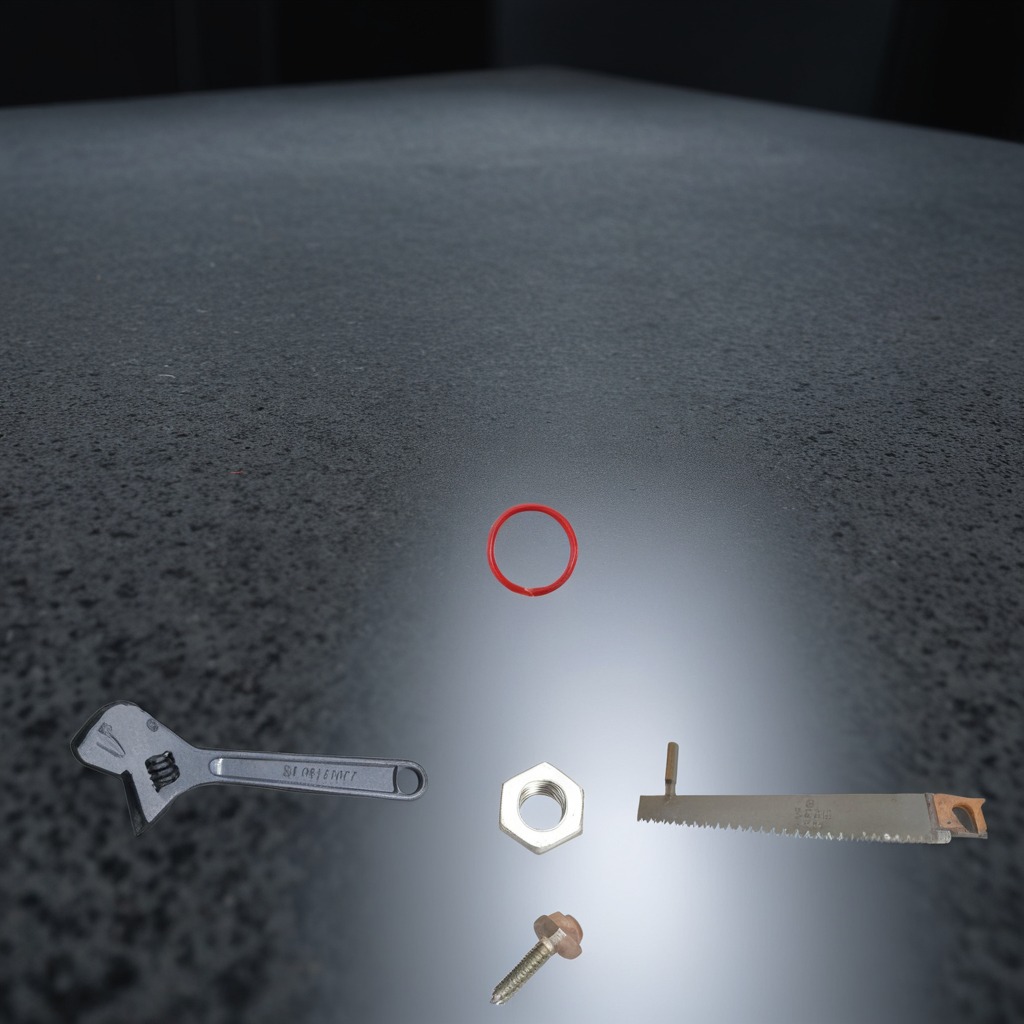
A rubber Oring, a metal machine screw, a handheld metal saw, a metal nut, and a wrench are lying on a clean granite table inside a workshop at night.